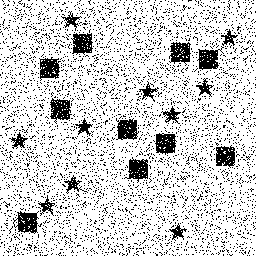
Squares: 10
Triangles: 0
Stars: 10
Total shapes: 20